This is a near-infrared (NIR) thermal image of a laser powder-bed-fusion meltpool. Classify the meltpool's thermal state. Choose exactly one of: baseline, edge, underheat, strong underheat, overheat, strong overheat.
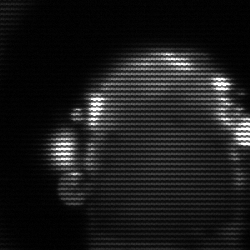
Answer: baseline